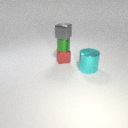
small red metal cube below small gray metal cube